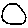
Label: circle